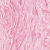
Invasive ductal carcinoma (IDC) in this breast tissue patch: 0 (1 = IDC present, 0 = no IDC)